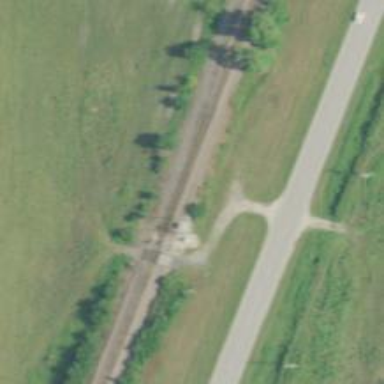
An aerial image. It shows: Railway spur junction.